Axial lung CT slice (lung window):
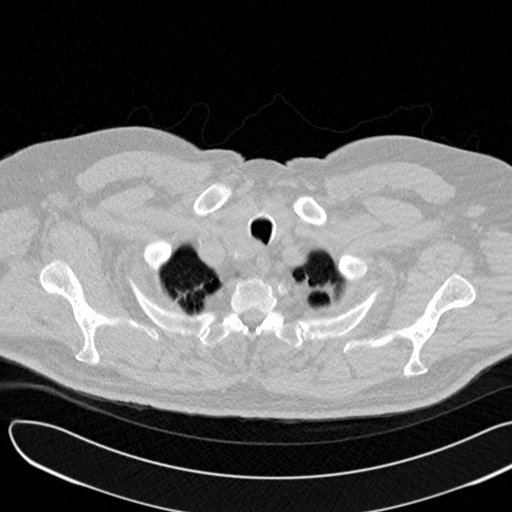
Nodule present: no